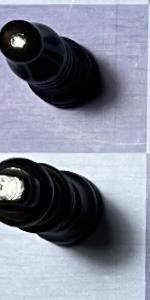
Label: King_Black